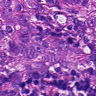
Metastatic tissue present: yes